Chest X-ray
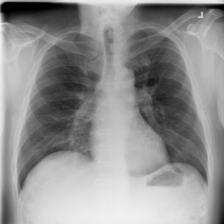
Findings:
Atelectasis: negative
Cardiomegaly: negative
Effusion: negative
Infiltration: positive
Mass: negative
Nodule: negative
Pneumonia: negative
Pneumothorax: negative
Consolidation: negative
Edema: negative
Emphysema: negative
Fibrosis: negative
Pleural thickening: negative
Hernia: negative